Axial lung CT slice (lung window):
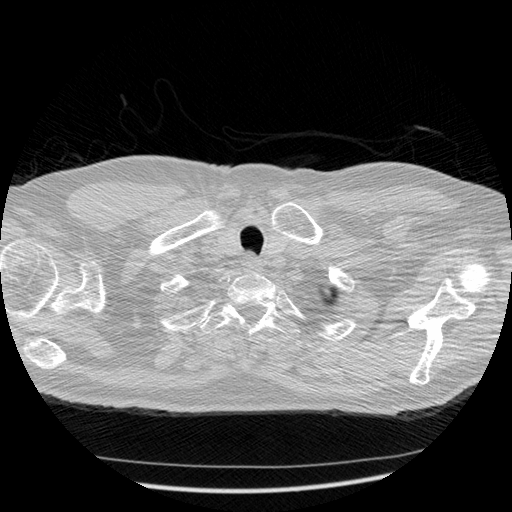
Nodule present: no